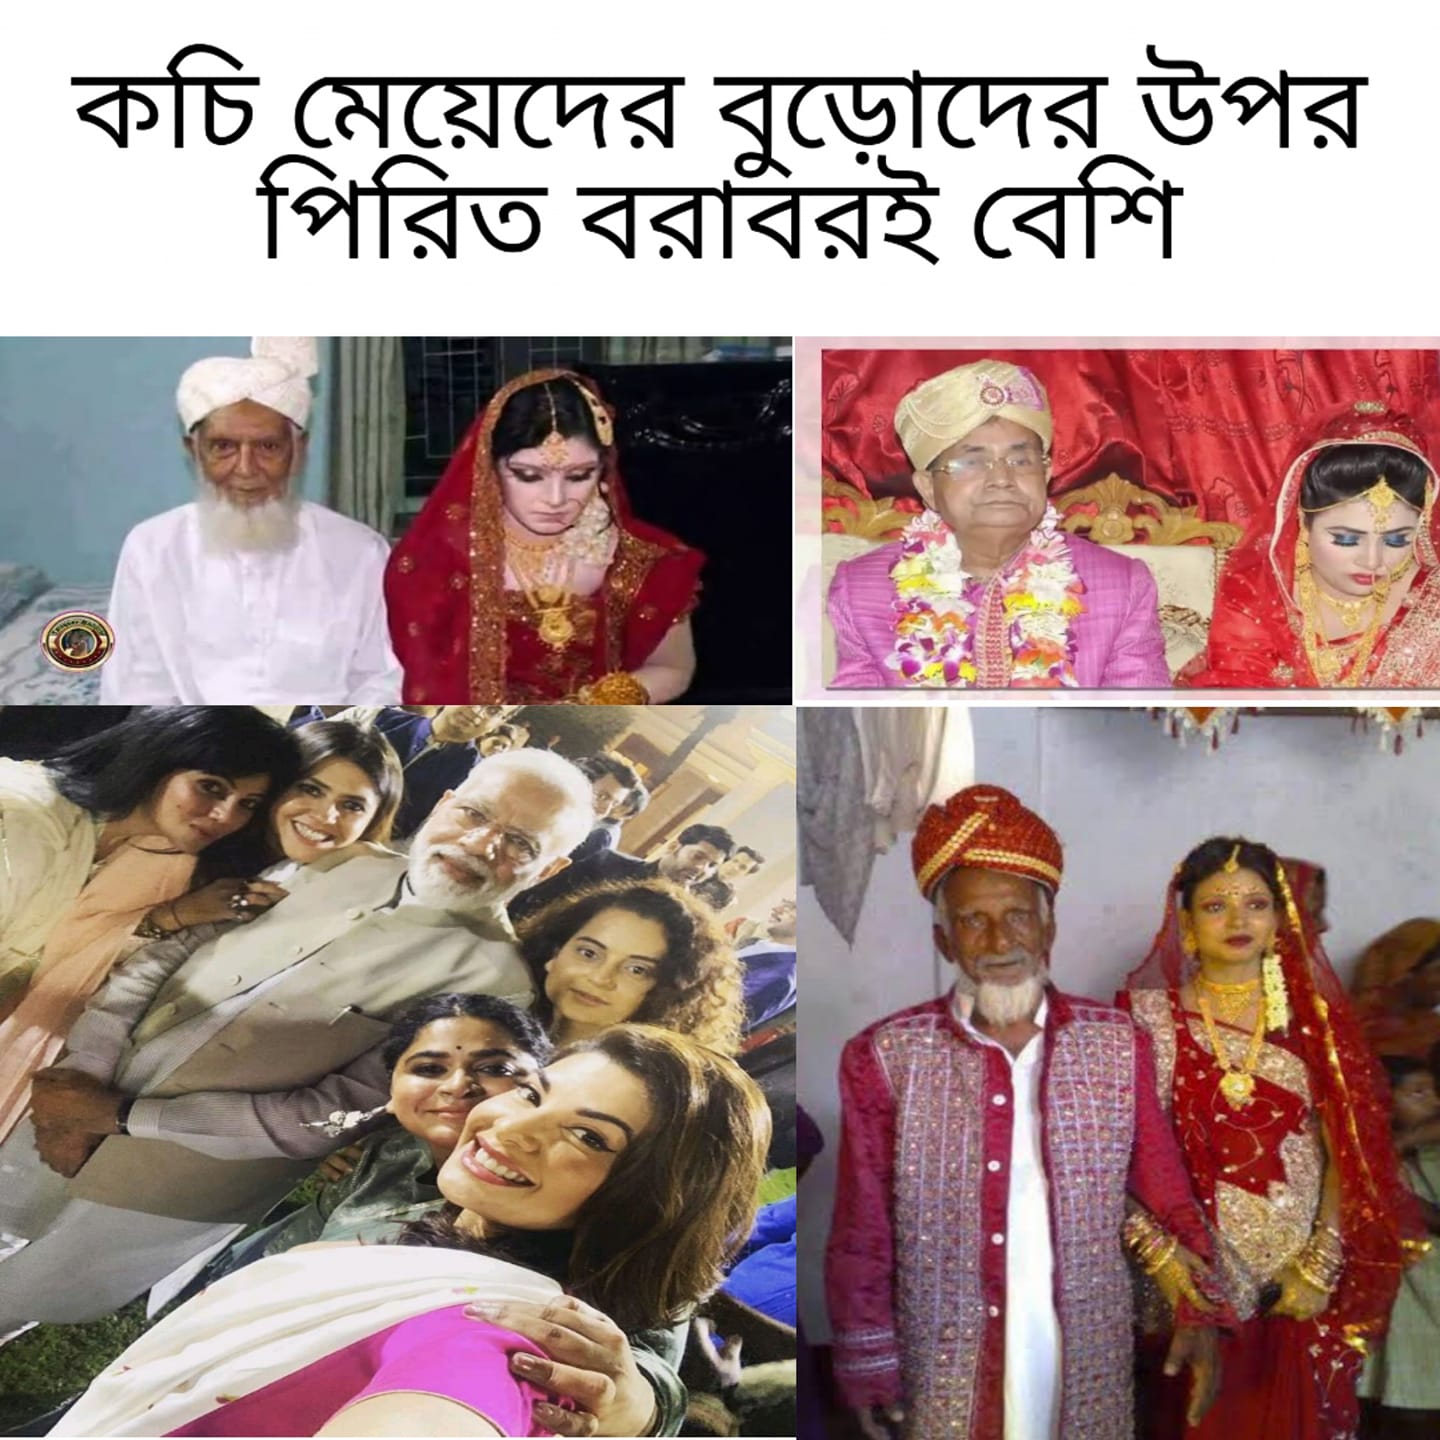
Caption: কচি মেয়েদের বুড়োদের উপর পিরিত বরাবরই বেশি
Label: hate